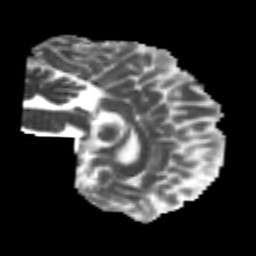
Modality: MD
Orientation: sagittal
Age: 20
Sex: male
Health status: healthy
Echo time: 0.074 s